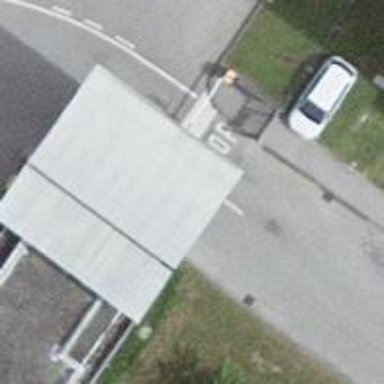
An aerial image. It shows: Gate.